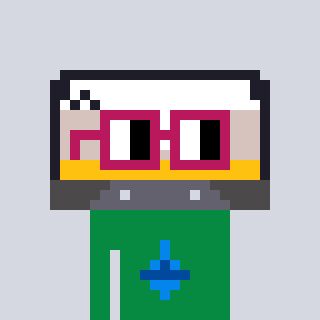
a pixel art character with square dark red glasses, a cassette tape-shaped head and a green-colored body on a cool background